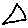
Label: triangle